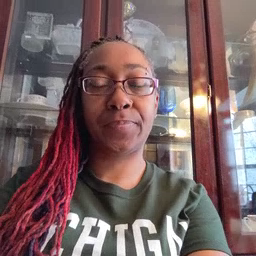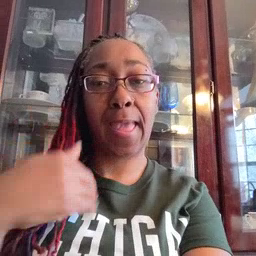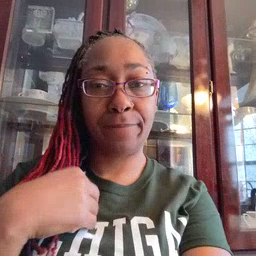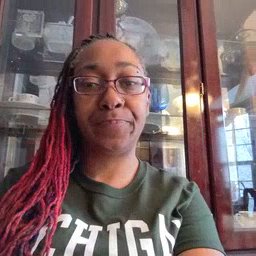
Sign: have